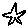
Label: star